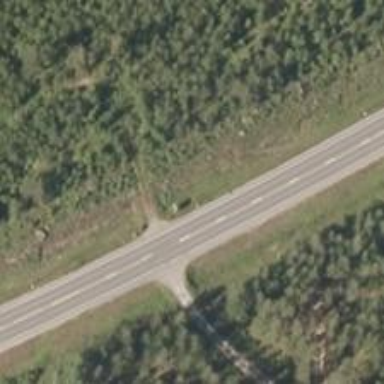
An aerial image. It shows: Asphalt road designated as trunk highway.